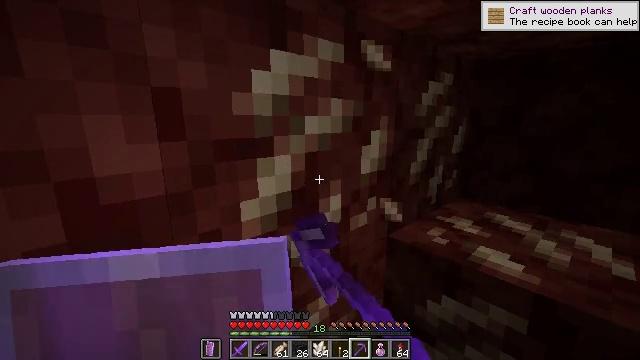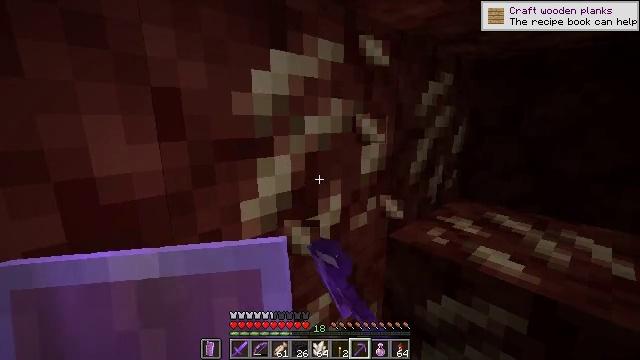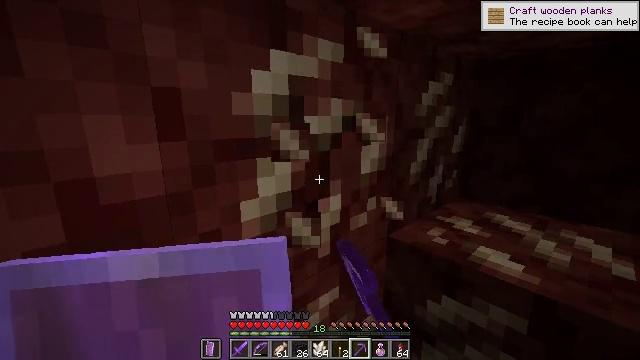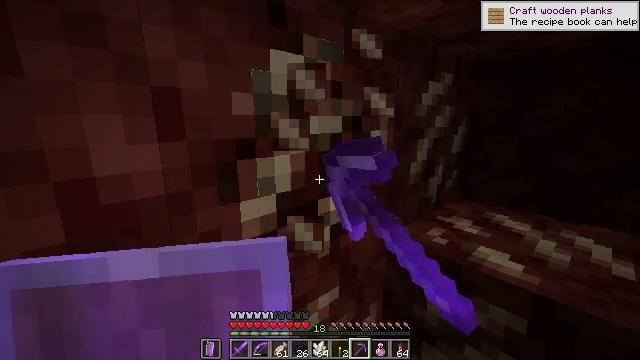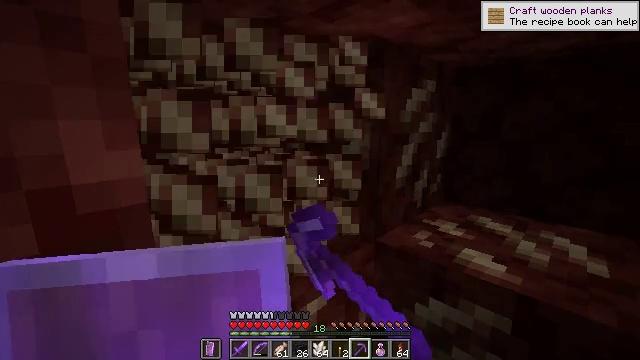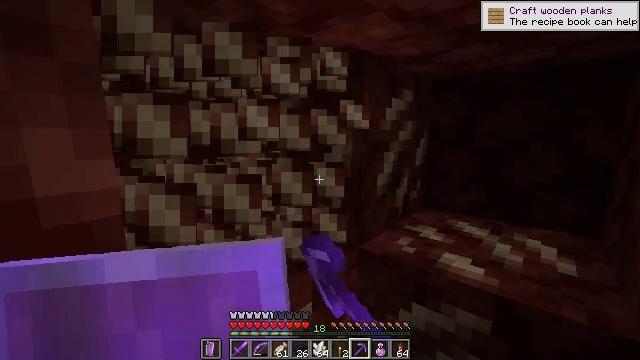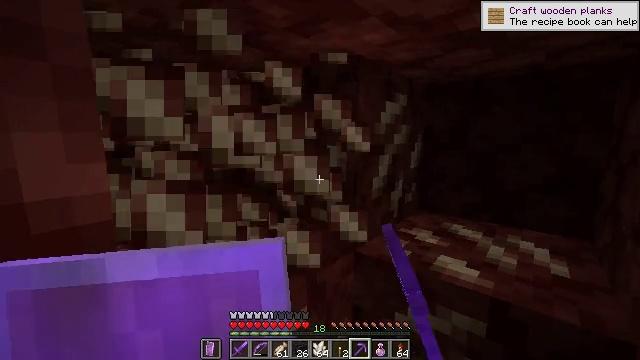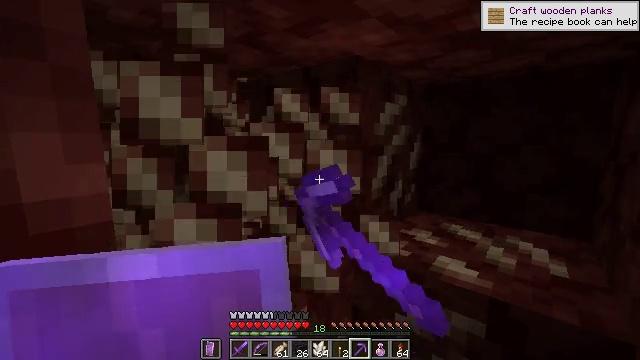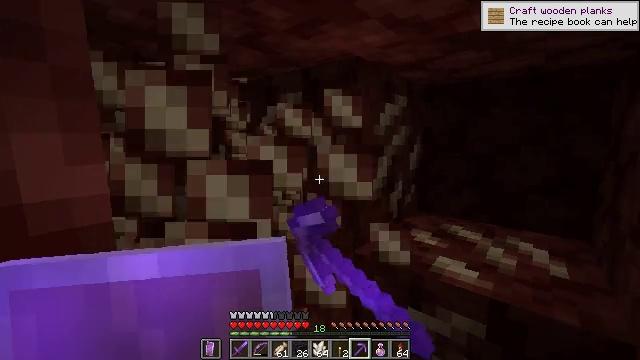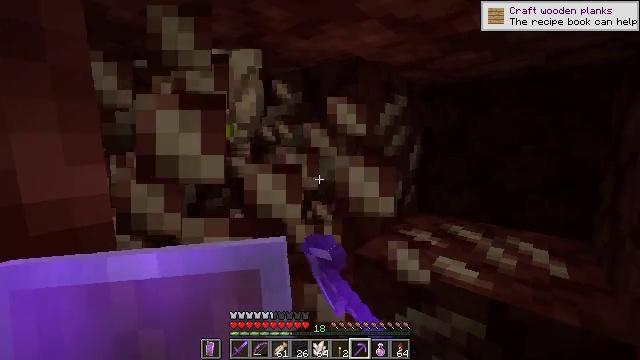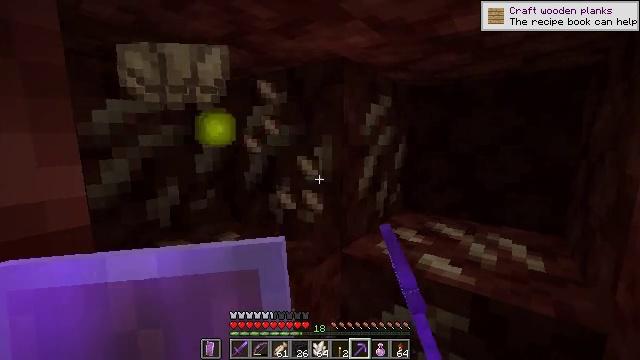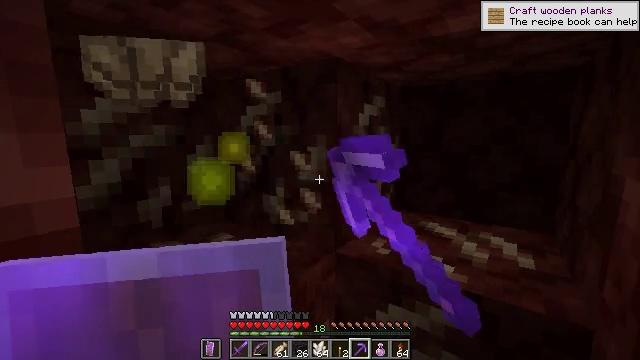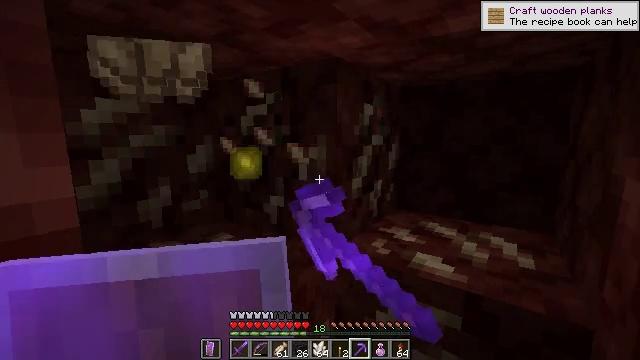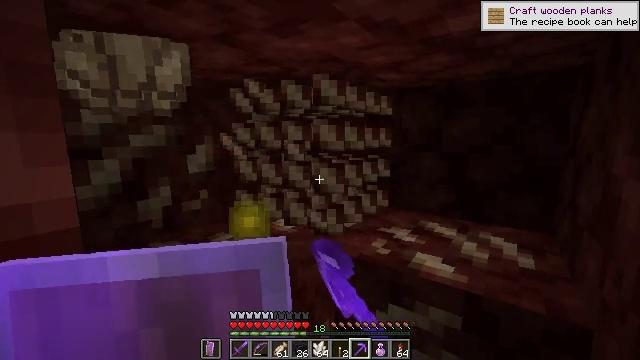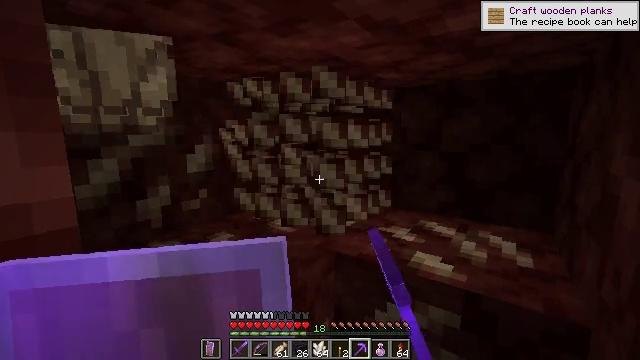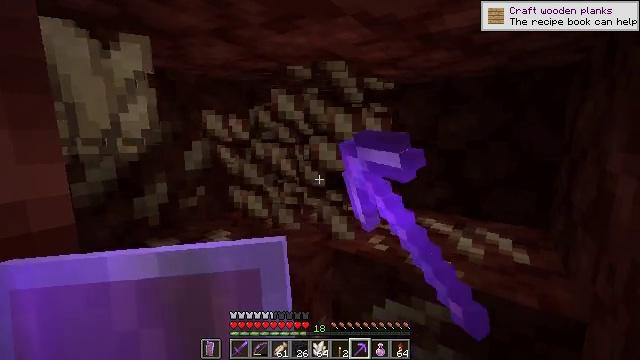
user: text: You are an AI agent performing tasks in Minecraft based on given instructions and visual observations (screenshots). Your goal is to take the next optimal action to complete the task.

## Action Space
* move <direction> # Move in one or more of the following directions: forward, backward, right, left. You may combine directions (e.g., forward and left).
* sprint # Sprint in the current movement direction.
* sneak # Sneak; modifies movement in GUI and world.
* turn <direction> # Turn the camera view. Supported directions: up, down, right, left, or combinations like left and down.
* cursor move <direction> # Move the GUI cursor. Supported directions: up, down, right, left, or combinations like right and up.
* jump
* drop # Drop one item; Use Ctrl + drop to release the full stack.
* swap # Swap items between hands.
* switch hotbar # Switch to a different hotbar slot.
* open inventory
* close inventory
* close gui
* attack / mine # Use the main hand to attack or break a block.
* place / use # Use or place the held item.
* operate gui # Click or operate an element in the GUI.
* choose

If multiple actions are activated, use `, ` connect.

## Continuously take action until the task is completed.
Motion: motion action
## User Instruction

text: Gather nether quartz ore with a pickaxe.
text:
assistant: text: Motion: attack / mine
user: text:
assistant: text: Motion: attack / mine
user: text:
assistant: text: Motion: attack / mine
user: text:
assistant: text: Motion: turn right and up, attack / mine
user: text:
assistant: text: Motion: turn right and up, attack / mine
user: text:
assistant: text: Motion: turn right, attack / mine
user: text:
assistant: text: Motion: attack / mine
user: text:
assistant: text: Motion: attack / mine
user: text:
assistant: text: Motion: attack / mine
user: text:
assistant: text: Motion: turn right, attack / mine
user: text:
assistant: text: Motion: turn right, attack / mine
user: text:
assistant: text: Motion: attack / mine
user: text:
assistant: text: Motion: attack / mine
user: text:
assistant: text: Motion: attack / mine
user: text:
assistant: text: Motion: attack / mine
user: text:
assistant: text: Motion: attack / mine
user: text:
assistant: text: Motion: turn right and down, attack / mine
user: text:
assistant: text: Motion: turn right and down, attack / mine
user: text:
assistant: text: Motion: attack / mine
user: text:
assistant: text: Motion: no_op
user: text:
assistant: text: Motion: turn down
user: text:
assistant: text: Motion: turn right and down
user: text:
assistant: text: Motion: turn right and down
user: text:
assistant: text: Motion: turn right and down
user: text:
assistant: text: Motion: no_op
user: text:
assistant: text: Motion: no_op
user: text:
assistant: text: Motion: no_op
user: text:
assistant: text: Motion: attack / mine
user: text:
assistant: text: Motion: attack / mine
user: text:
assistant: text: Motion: attack / mine